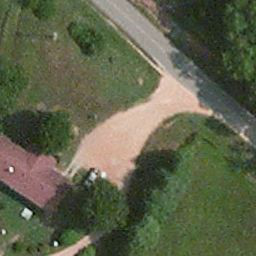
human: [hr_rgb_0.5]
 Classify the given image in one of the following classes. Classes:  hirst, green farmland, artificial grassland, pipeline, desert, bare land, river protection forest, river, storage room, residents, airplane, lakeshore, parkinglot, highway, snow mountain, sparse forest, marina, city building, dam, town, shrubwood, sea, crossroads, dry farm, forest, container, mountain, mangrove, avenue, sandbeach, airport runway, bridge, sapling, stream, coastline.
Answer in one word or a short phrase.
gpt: avenue